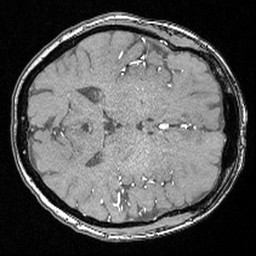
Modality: angio
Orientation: axial
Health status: ill
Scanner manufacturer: siemens
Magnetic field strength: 3 T
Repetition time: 0.022 s
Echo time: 0.00395 s